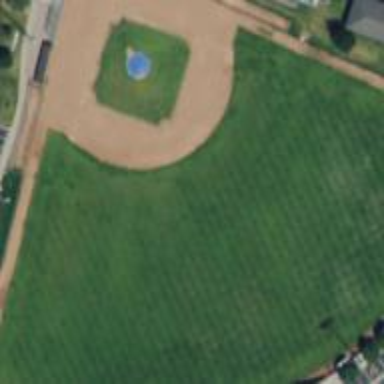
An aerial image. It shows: Baseball pitch for leisure land activities.